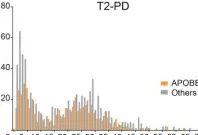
Patient treatment timeline and DNA alterations. (F) MAF distribution for APOBEC-related and other mutations in T1, T2, and T2-PD determined by WES.
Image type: chart (chart)